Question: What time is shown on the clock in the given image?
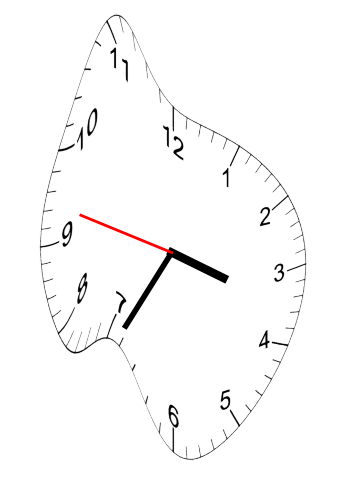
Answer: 03:34:47